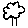
Label: tree